Question: When configuration the build definition, I have the option of copying the build output to the server:

We are using the VSO Host Build Controller and Azure's Continuous Integration build template to release to our development environment after every check-in.
Is there any reason why we need to have this value set? How could it ever be useful?
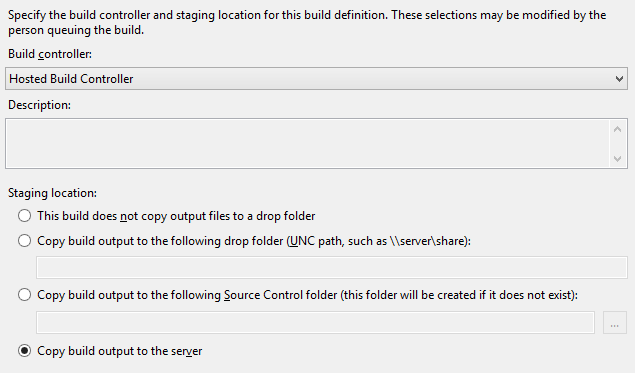
Answer: The will put the output of the build as a zip file attached the build that can be downloaded later.
In a situation where you don't care about the build output because you have it setup to continuously deploy to Azure (or some other build based deployment) you would not use this option.
If you however needed to download the output, for example a Windows Store App that you need to publish to the Store manually, then you could use this to get the application.
In VSO you most likely don't have a Drop Server (unless you have invested in Azure heavily) so you have 2 choices:
- -
The second scenario is exactly where you would use this.